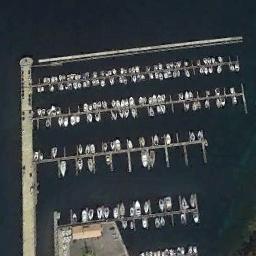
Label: harbor